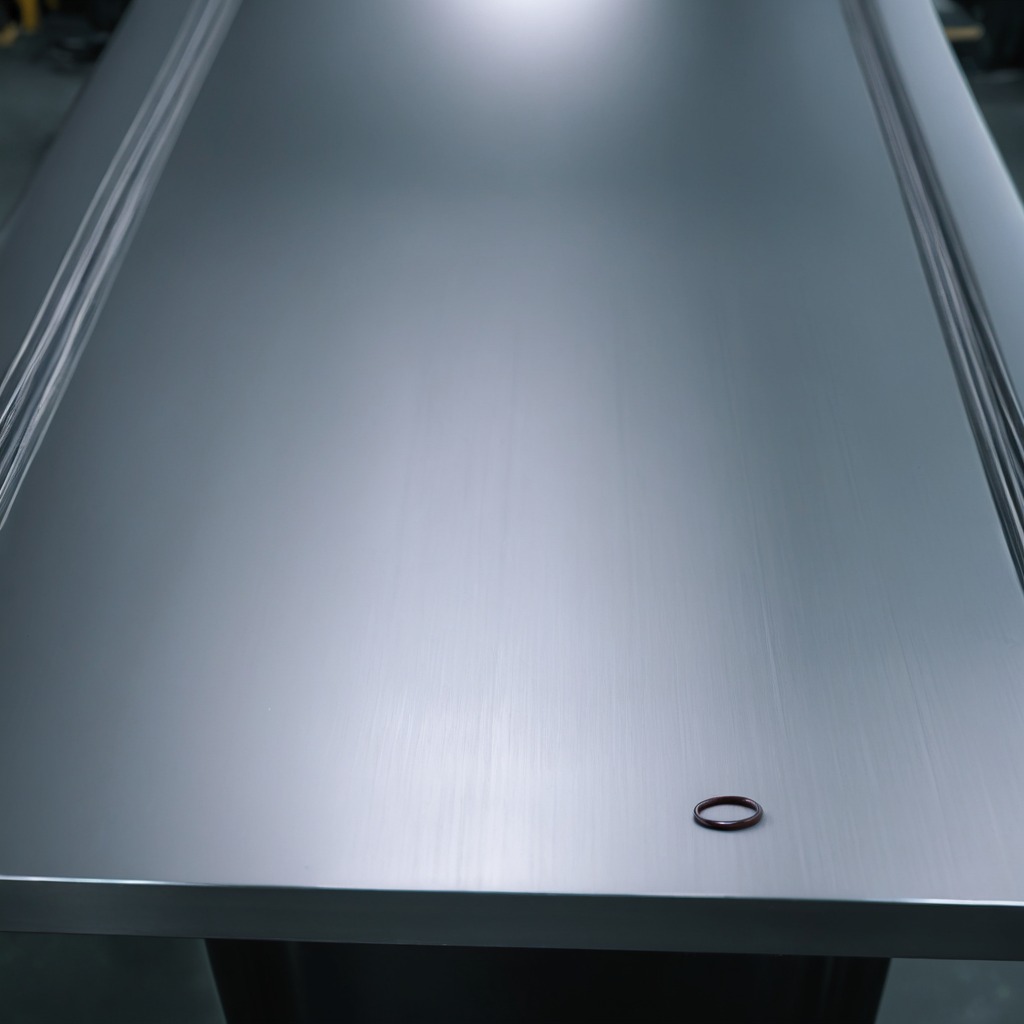
A rubber O-ring is lying on the metal table.